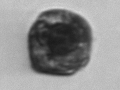
Label: Scrippsiella